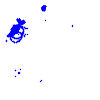
Particle: proton